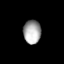
Tissue: lung
Cell type: B cells
Senescence score: 0.7023
Nuclear area (px): 405
Mean DAPI intensity: 166.63